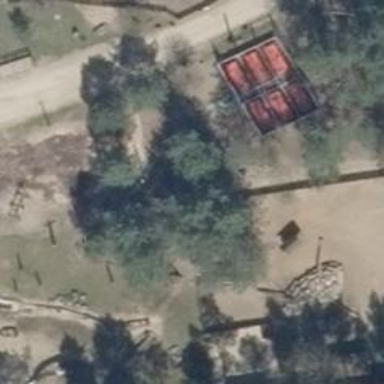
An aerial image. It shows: Playground area for leisure activities on the land.